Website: ulta-beauty
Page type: billing-address
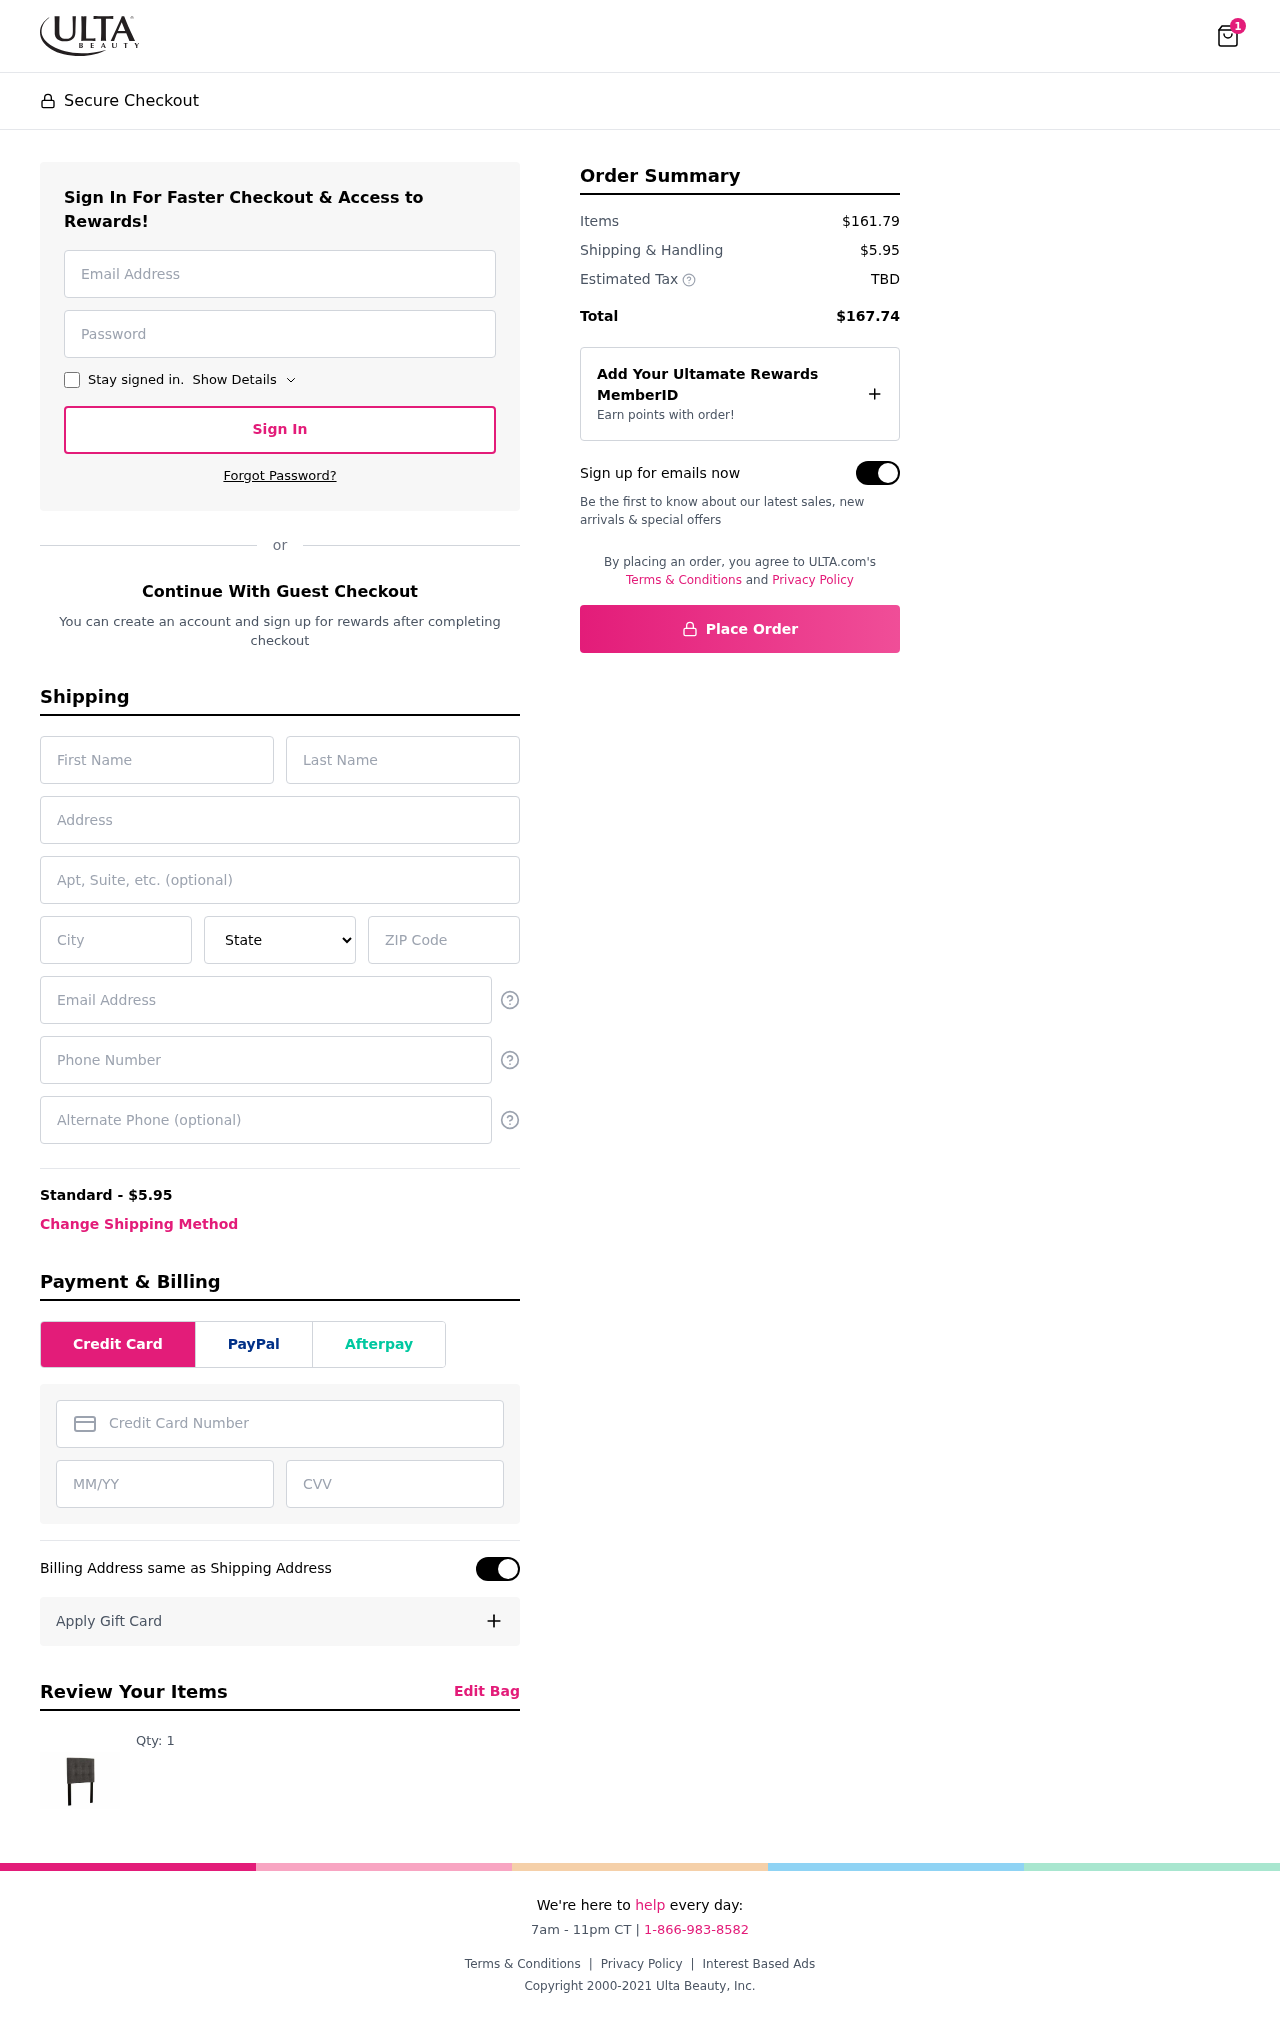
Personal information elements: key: PII_STATE
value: Nebraska
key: PII_EMAIL
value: nconrad@hotmail.com
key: PII_FIRSTNAME
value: Nicole
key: PII_LASTNAME
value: Conrad
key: PII_STREET
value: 81478 Mark Alley
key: PII_STREET2
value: Apt. 636
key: PII_CITY
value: Lake Tylerport
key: PII_POSTCODE
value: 65863
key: PII_PHONE
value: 5592376493
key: PII_ALT_PHONE
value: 3567196574
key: PII_CARD_NUMBER
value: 2470 5924 7120 7244
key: PII_CARD_EXPIRY
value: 07/29
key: PII_CARD_CVV
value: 208
Product elements: key: PRODUCT1_QUANTITY
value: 1
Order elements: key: ORDER_NUM_ITEMS
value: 1
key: ORDER_SHIPPING_COST
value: $5.95
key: ORDER_SUBTOTAL
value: $161.79
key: ORDER_TOTAL
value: $167.74